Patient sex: M
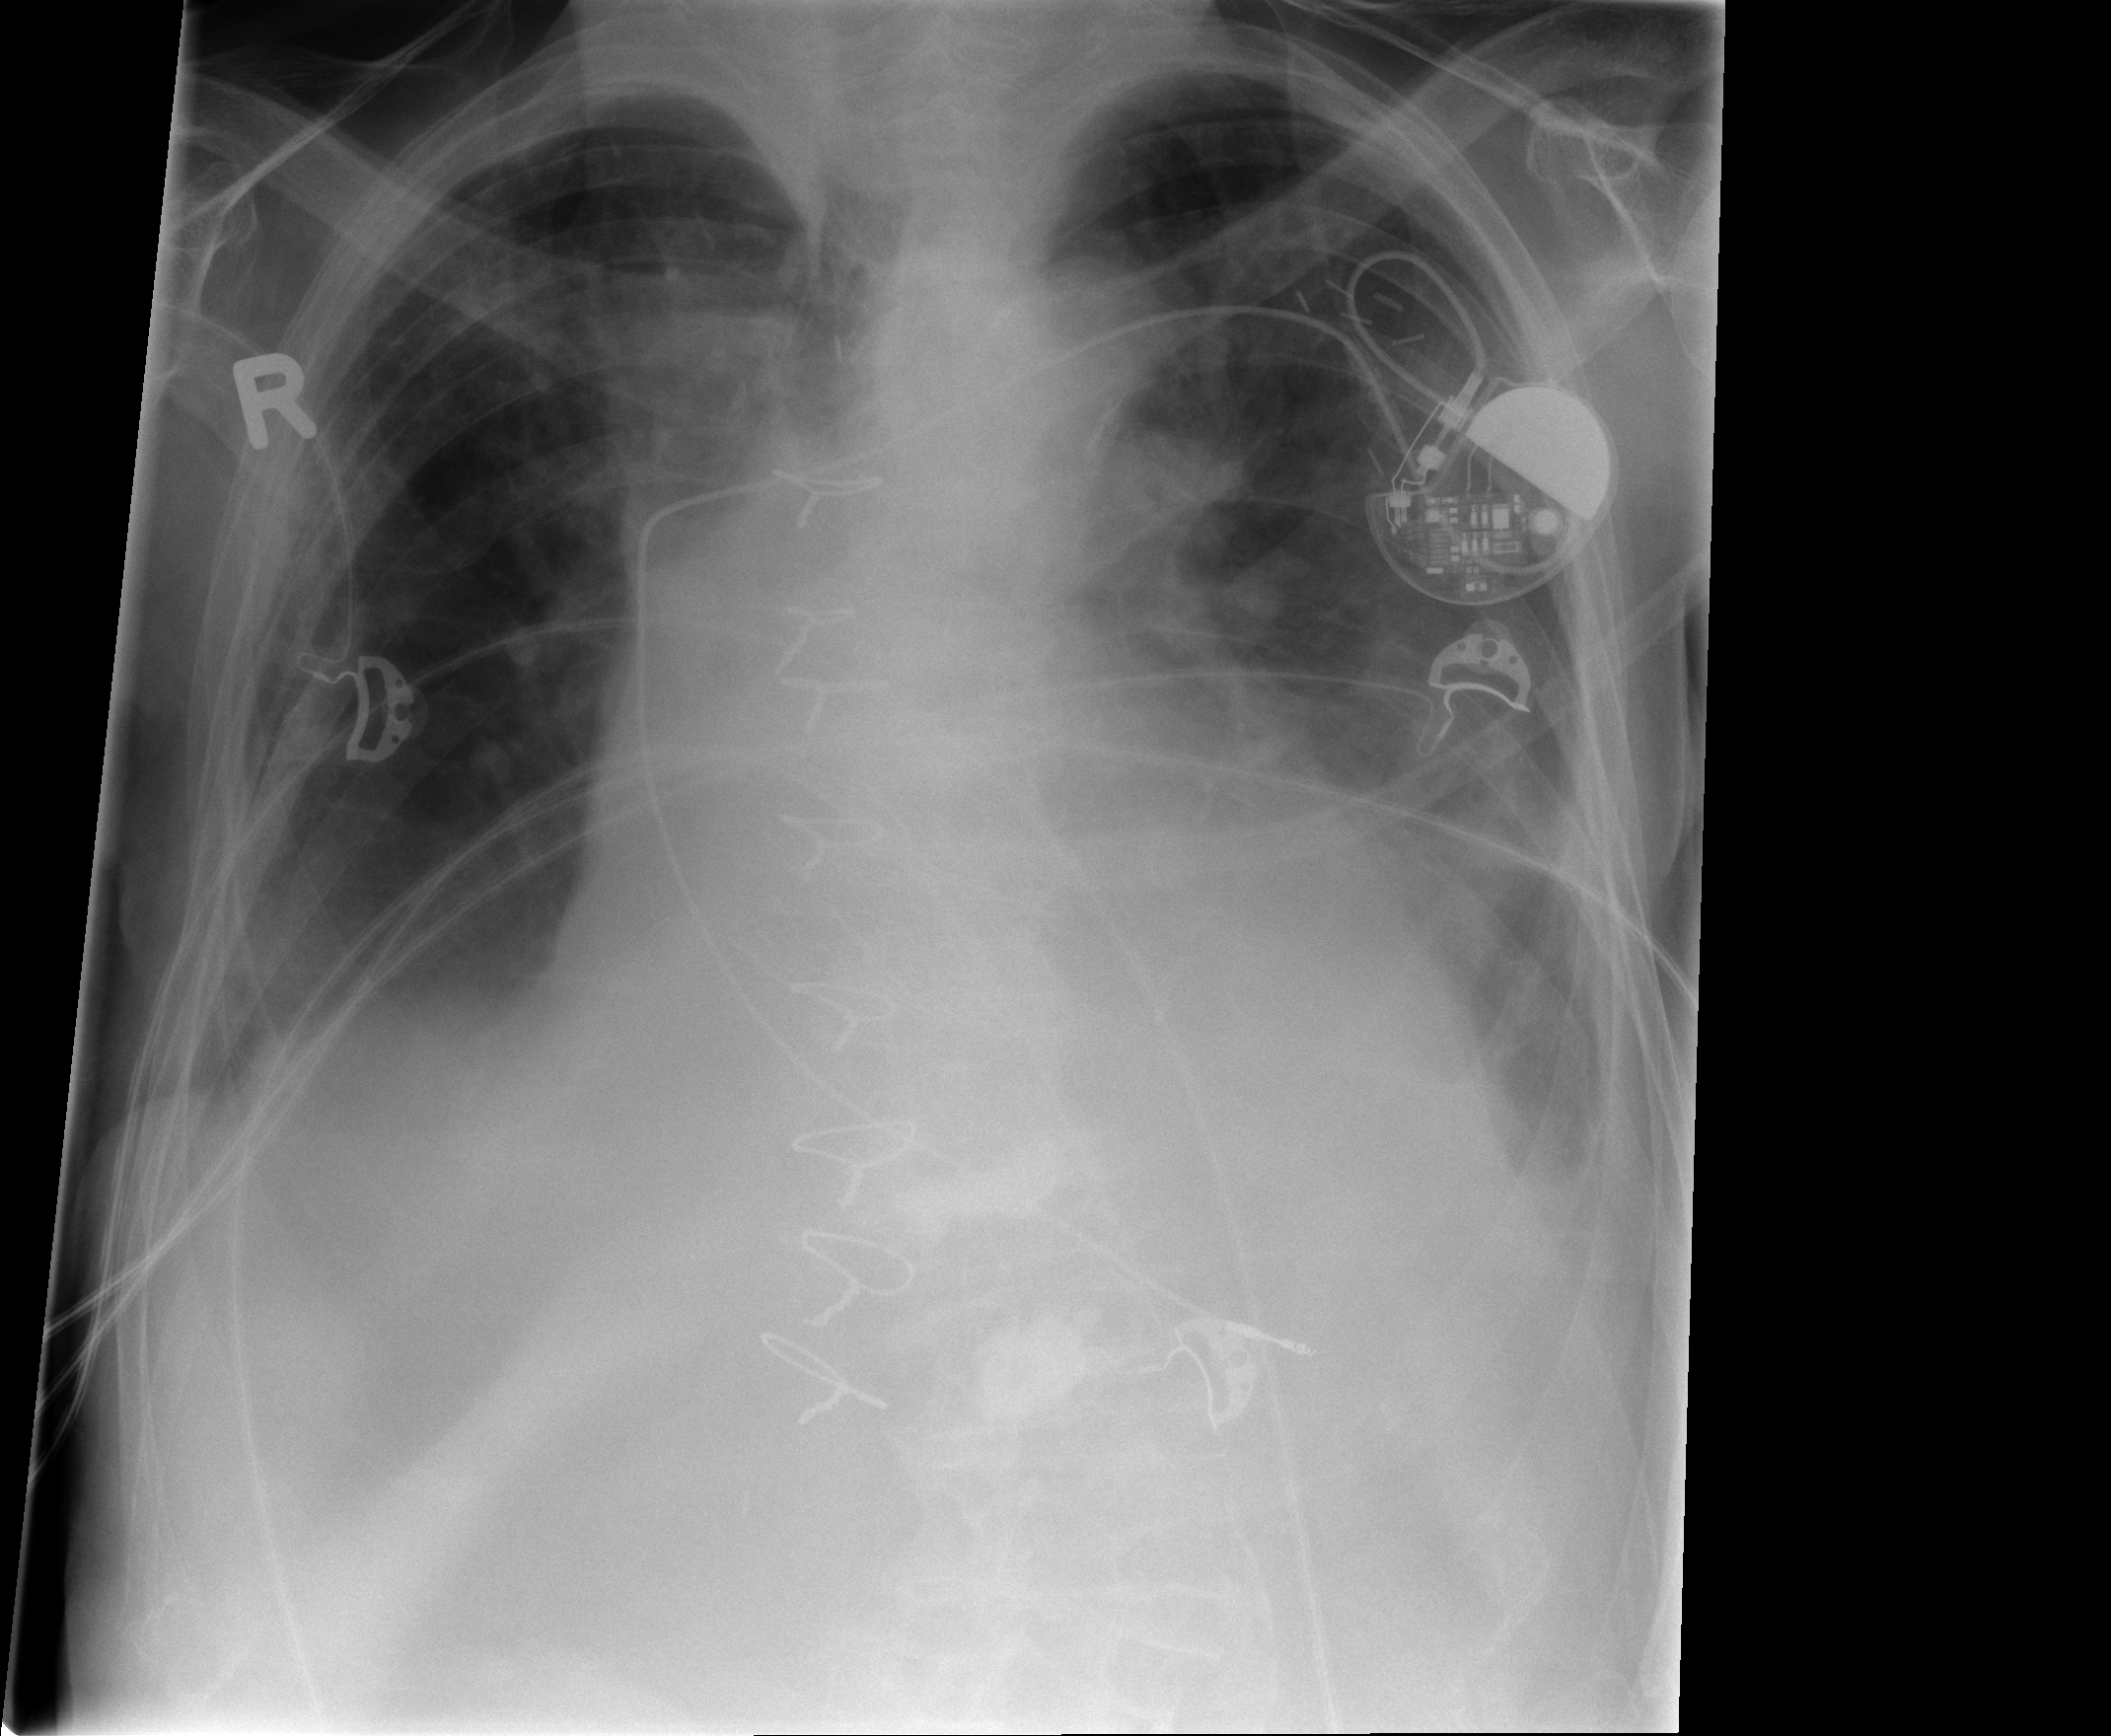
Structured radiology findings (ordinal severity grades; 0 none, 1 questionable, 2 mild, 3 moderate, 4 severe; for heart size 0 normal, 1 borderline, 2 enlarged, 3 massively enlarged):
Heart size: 2
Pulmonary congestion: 2
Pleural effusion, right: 2
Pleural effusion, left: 2
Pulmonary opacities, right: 2
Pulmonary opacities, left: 0
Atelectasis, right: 2
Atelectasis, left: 2